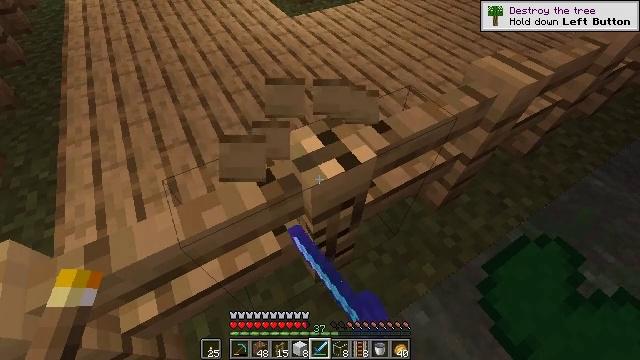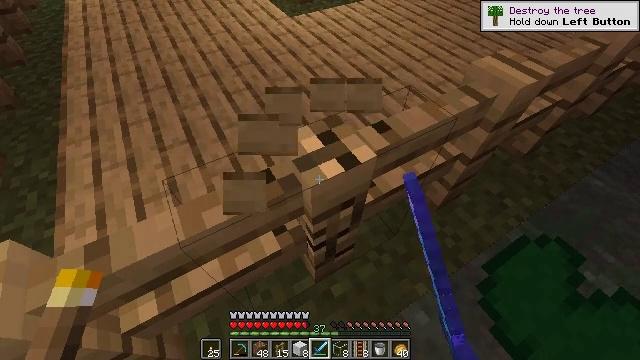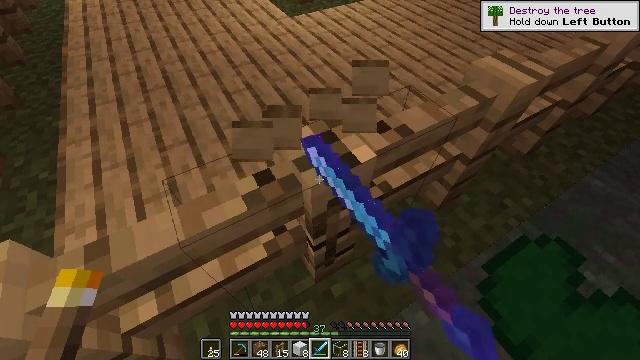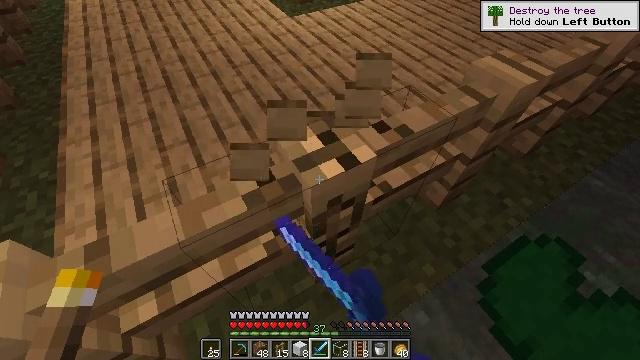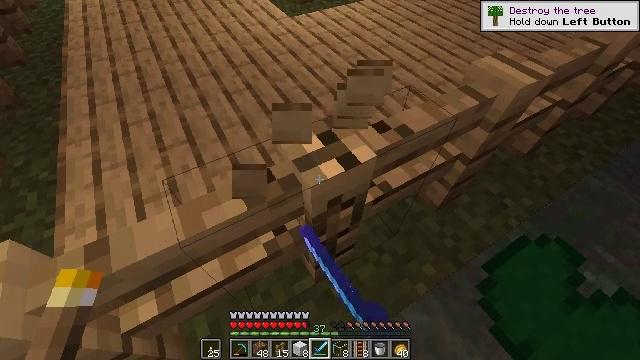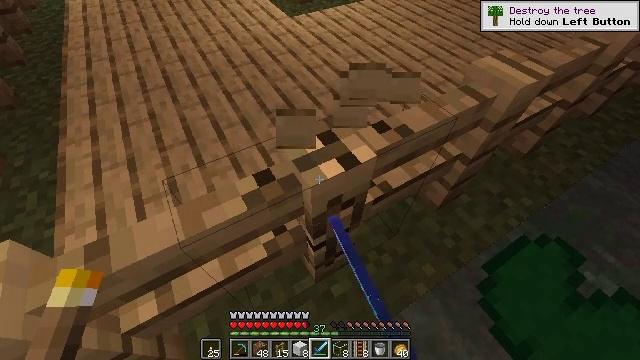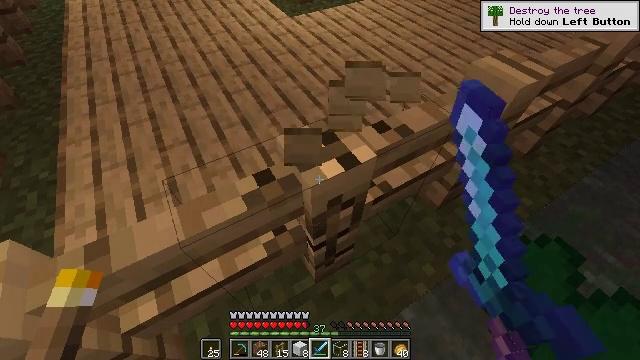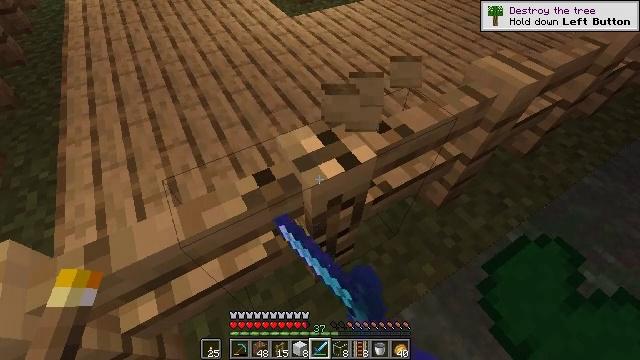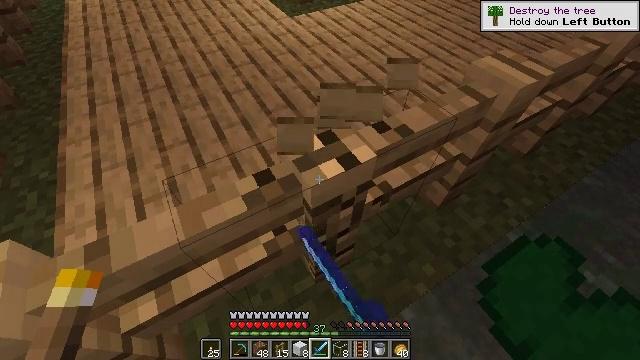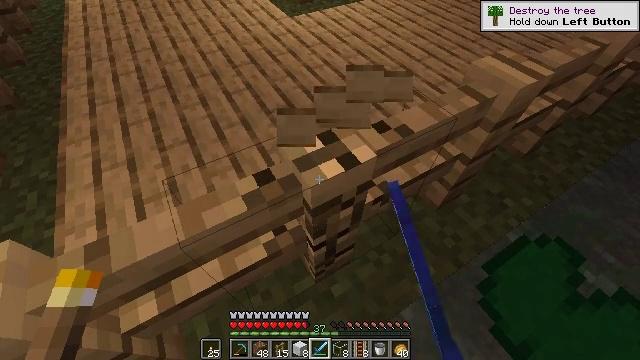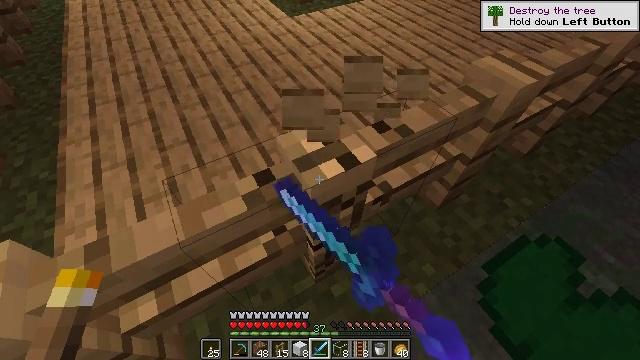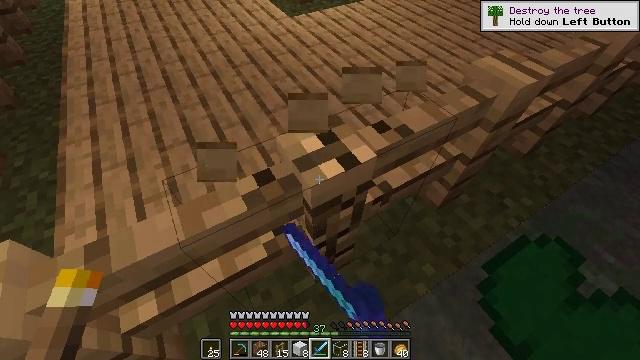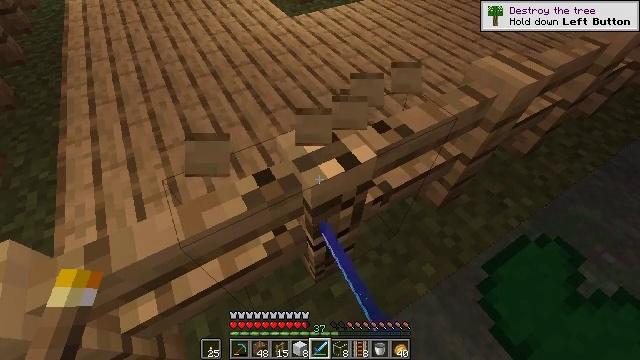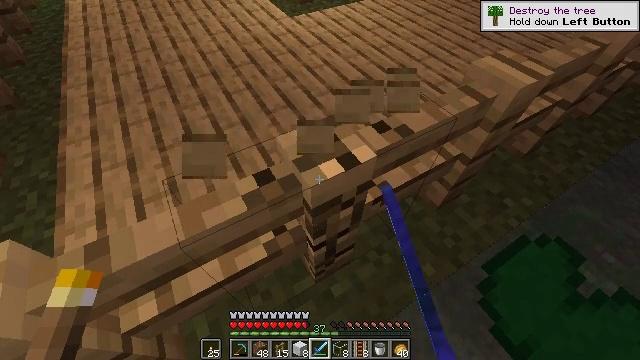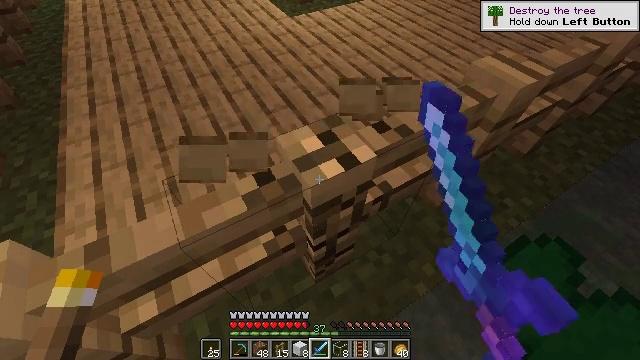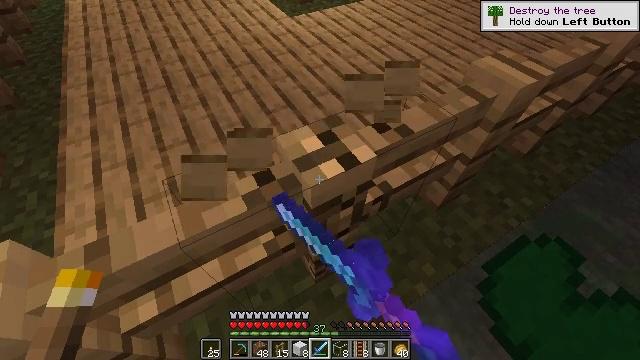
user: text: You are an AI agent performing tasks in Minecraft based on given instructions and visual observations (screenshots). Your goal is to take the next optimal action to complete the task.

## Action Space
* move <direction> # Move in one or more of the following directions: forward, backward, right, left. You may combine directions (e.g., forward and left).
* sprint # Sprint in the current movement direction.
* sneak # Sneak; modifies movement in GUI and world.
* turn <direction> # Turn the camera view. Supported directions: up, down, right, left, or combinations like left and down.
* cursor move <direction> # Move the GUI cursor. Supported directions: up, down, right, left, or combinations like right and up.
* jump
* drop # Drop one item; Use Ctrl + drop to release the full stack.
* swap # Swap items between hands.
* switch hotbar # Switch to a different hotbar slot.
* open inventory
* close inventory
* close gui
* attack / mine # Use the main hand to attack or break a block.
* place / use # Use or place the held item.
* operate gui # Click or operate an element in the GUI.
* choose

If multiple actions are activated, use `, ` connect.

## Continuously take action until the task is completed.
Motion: motion action
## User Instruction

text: Left-click to destroy the oak fence.
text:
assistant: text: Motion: attack / mine
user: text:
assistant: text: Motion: attack / mine
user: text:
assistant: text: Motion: attack / mine
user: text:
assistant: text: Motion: attack / mine
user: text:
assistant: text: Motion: attack / mine
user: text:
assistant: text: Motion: attack / mine
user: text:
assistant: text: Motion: attack / mine
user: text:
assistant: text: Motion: attack / mine
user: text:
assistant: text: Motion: attack / mine
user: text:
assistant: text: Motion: attack / mine
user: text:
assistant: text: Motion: attack / mine
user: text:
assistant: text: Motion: attack / mine
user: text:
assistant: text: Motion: attack / mine
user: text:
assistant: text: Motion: attack / mine
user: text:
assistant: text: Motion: attack / mine
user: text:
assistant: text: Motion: attack / mine
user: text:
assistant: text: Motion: attack / mine
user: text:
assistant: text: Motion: attack / mine
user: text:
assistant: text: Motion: attack / mine
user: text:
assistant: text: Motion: attack / mine
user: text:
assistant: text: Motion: attack / mine
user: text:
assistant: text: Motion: attack / mine
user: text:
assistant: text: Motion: attack / mine
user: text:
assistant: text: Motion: attack / mine
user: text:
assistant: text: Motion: attack / mine
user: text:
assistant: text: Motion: attack / mine
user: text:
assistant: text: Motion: attack / mine
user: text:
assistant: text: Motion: attack / mine
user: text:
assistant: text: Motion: attack / mine
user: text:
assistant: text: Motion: attack / mine